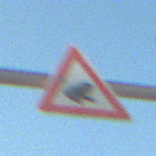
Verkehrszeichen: AmphibienwanderungLinks
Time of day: SunriseSunset
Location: Outdoor (Beach)
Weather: Clear
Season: NotSpecified
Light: Natural